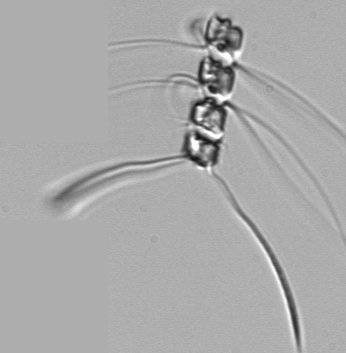
Label: Chaetoceros_didymus